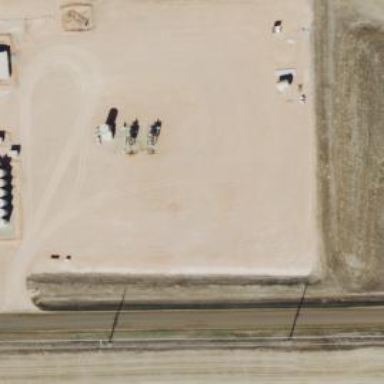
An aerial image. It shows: Petroleum well.